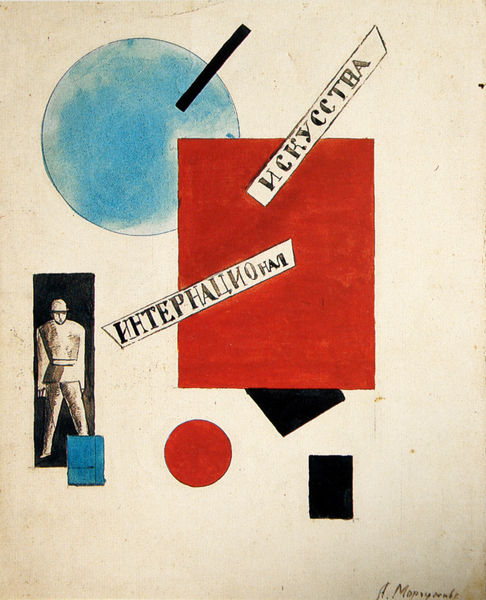
Titel: Titelblattentwurf für die Zeitschrift "Internazional Iskusstva"
Künstler: Alexej Morgunow
Standort: Moskau
Institution: Zentrales staatliches Archiv für Literatur und Kunst
Schlagwörter: blau, gemälde, mann, weiß, komposition, schwarz, rot, expressionismus, malerei, signatur, figur, schräg, kreis, schrift, papier, abstrakt, formen, kahl, arbeiter, banner, rechteck, linie, revolution, scharz, text, buchstaben, soldat, plakat, kugel, kunst, kollage, geometrie, quadrat, viereck, konstruktivismus, international, internationale, russisch, grundform, zirkel, graz, kyrillisch, kyrilisch, malewitsch, kasimir, kasimir malewitsch, rickusstra, iskusstra